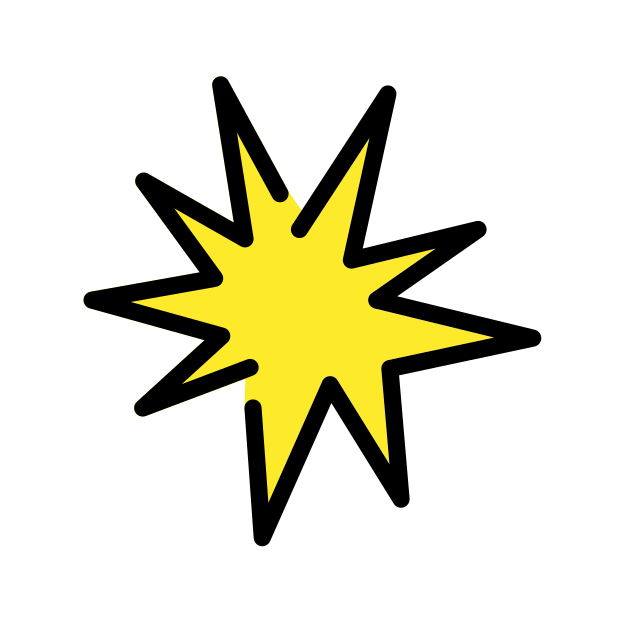
collision